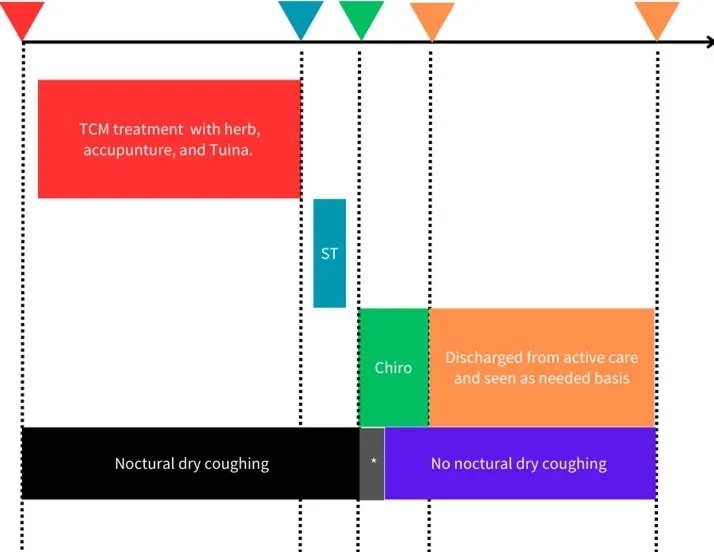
Patient timeline. ST: spiritual therapies. . *In gray color: Nocturnal dry coughing improving.
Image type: chart (chart)